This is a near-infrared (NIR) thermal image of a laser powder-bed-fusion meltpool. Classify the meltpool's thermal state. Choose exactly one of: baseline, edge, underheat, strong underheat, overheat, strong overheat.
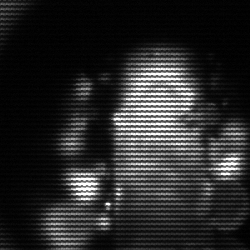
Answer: strong underheat